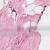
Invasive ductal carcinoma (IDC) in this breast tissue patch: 0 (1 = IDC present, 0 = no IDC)